Question: I have image with some width, that related to superview with some percentage for portrait mode. When device orientation change to landscape mode how to change the percentage in storyboard by changing the multiplier value.

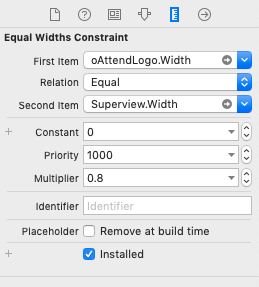
Answer: Unfortunately you can't change the multiplier, but you can add two constraints, one with the landscape multiplier and another for the portrait multiplier.
Then in code you can activate/deactivate the constraints when the rotation occurs.
If you get an error in the storyboard just set the priority of one of the constraint to 999 or something under the other.